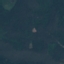
Land use / land cover: Forest